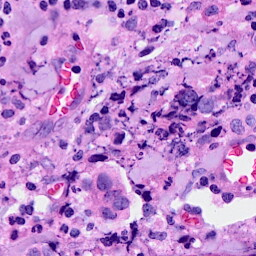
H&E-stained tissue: Breast